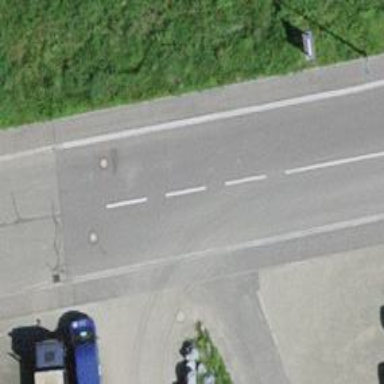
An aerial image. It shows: Residential road with paved surface of grade1 tracktype.